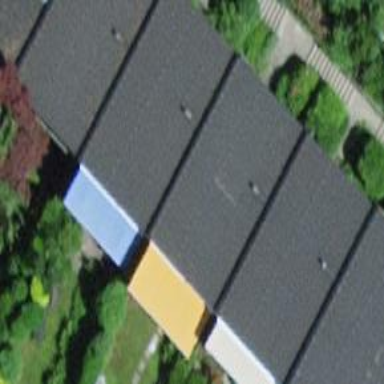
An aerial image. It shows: Terrace building.